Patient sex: M
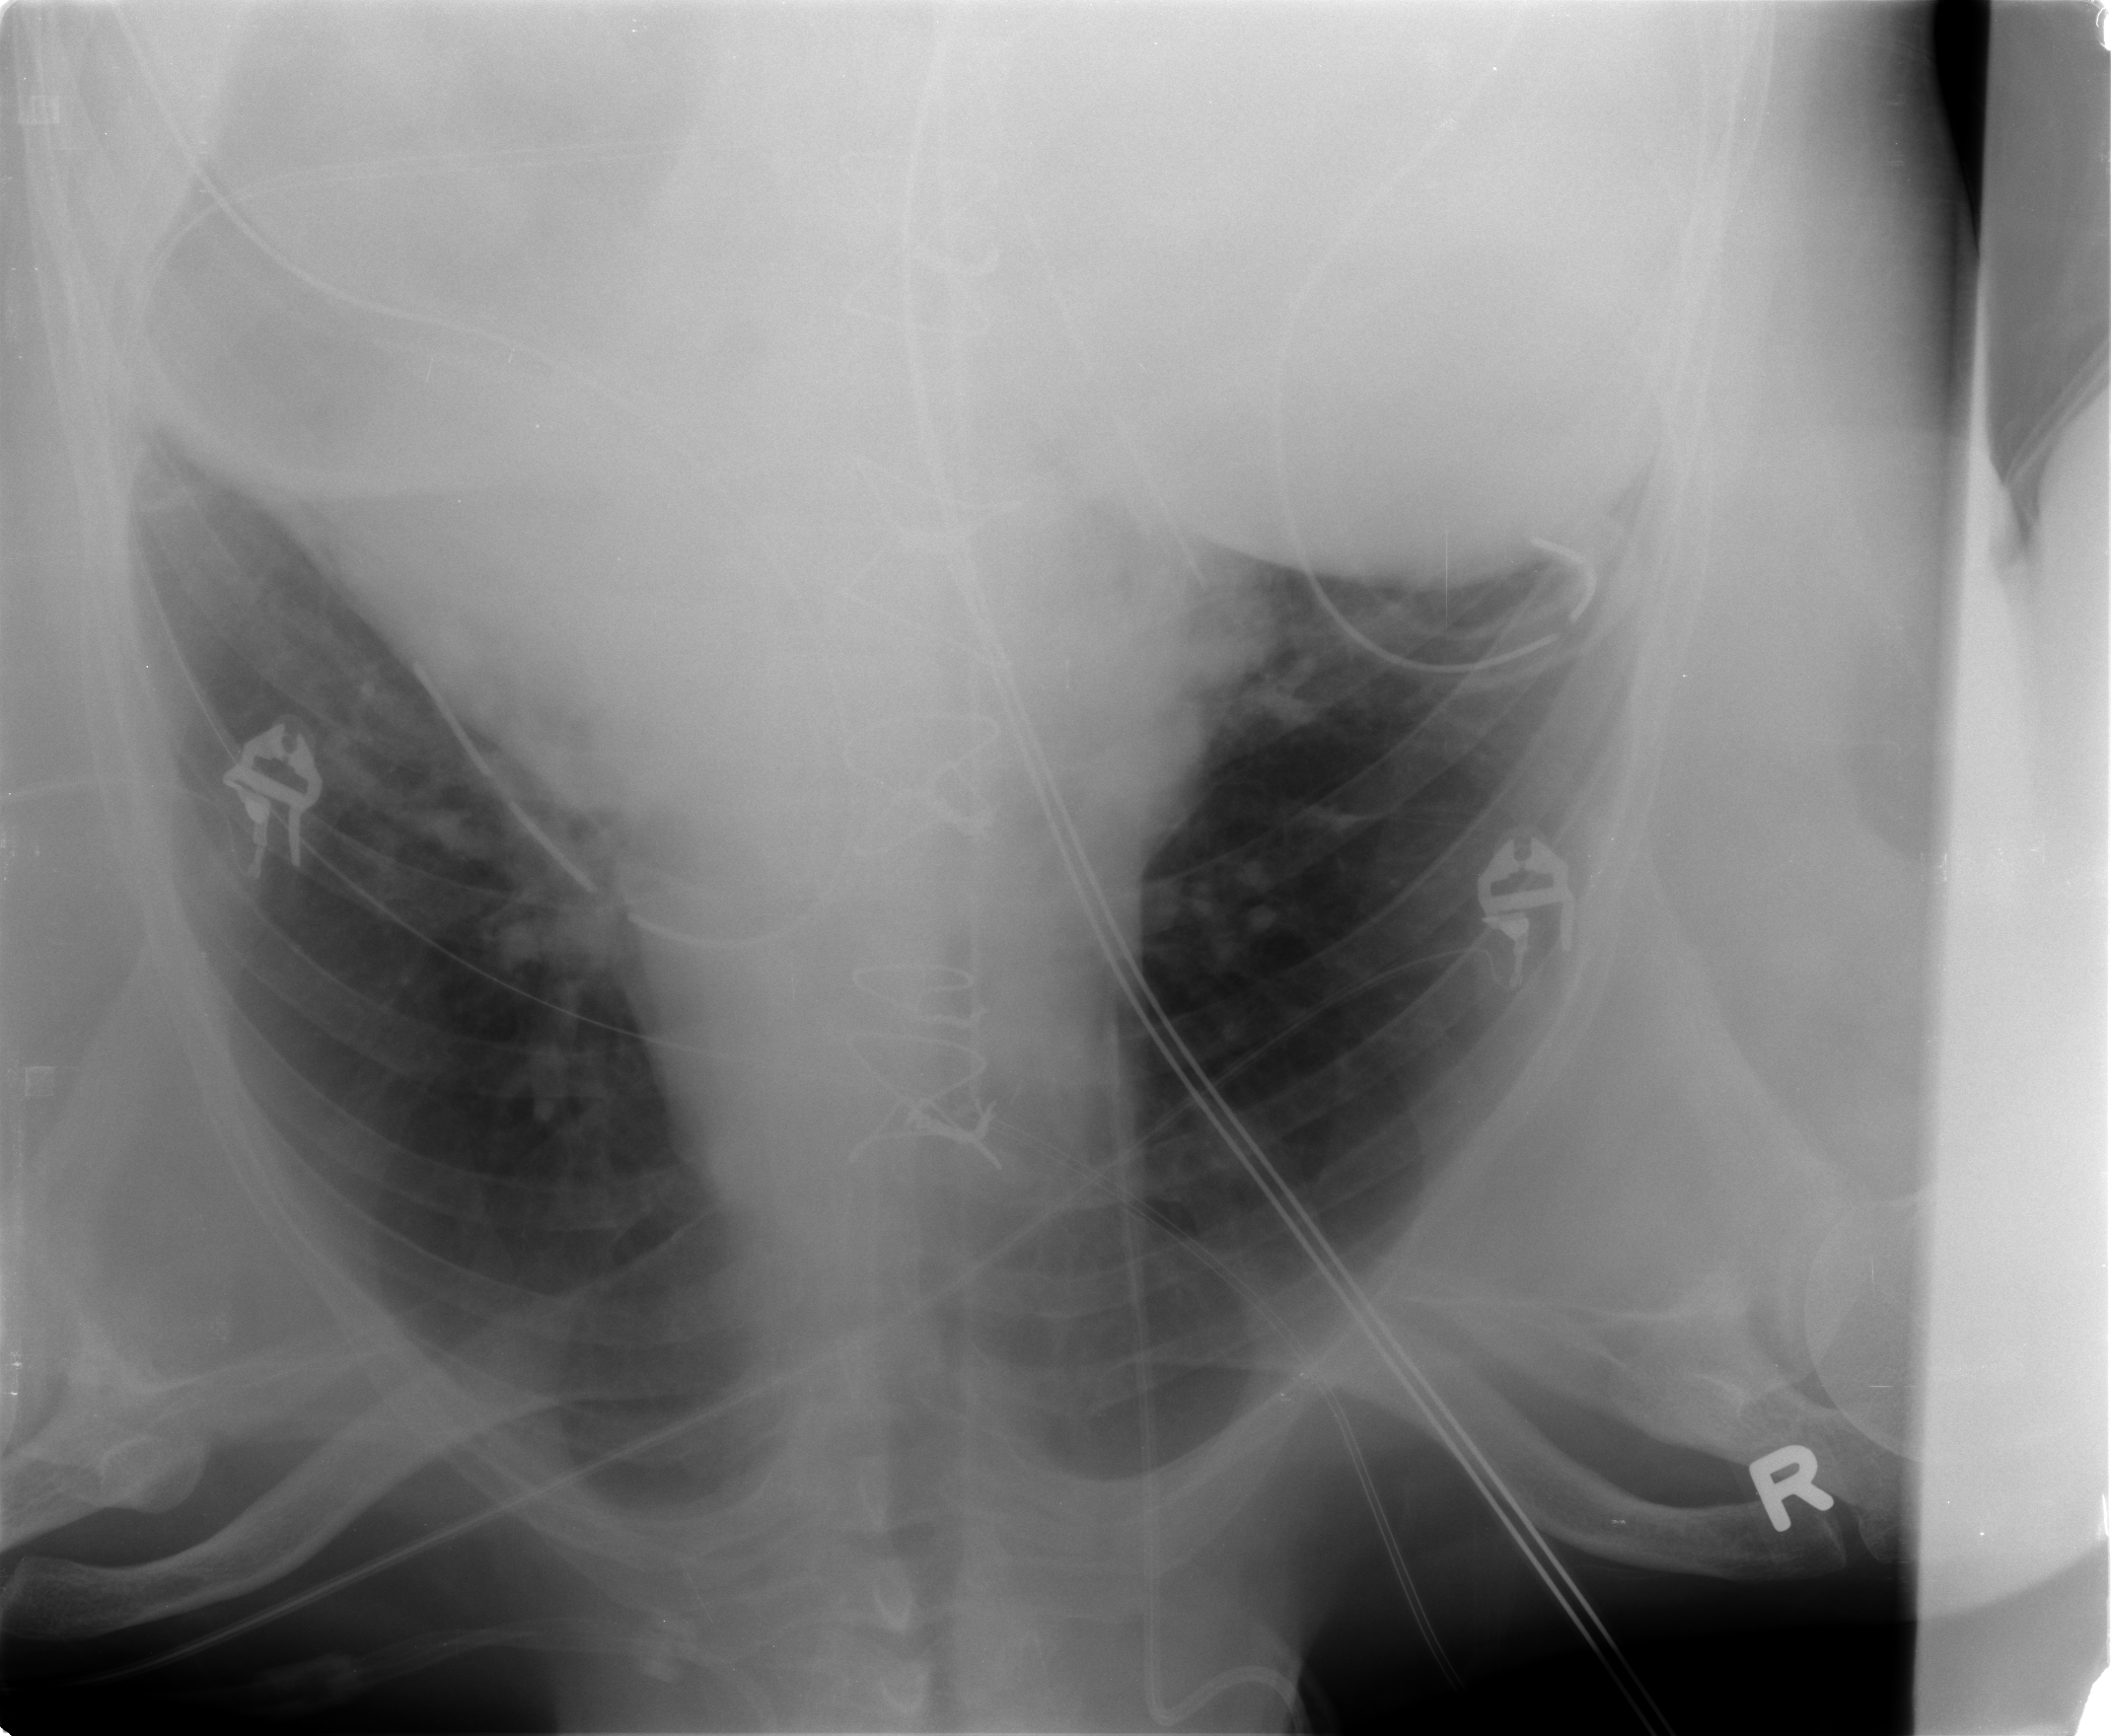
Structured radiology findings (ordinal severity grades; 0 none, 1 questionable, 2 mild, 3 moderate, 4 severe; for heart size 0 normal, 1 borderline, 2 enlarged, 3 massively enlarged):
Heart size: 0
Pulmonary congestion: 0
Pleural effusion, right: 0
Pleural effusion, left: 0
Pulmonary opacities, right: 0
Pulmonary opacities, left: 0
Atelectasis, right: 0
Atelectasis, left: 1